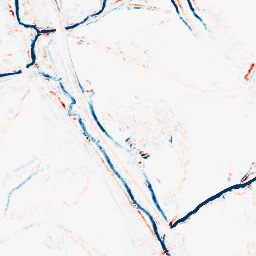
Category: morphological
Decomposition family: morphological_diamond
Decomposition parameters: operation: average
radius: 3
Upsampling method: sinc_blackman
Upsampling parameters: scale: 2
kernel_size: 4
Upsampling scale: 2